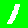
Digit: 1